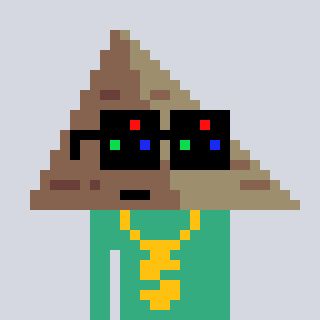
a pixel art character with square black sunglasses, a pyramid-shaped head and a teal-colored body on a cool background